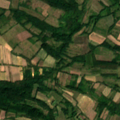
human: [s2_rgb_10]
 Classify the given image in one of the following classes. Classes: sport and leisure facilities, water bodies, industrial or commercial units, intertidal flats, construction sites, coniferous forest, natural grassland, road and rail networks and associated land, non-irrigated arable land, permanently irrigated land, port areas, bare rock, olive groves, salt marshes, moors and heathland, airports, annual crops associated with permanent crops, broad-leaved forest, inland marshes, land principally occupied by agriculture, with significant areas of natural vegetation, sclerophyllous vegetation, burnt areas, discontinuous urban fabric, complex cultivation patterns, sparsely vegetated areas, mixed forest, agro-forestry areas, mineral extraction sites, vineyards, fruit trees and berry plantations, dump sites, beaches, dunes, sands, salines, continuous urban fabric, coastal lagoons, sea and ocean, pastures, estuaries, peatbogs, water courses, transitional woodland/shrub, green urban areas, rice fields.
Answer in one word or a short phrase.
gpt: non-irrigated arable land, complex cultivation patterns, land principally occupied by agriculture, with significant areas of natural vegetation, broad-leaved forest